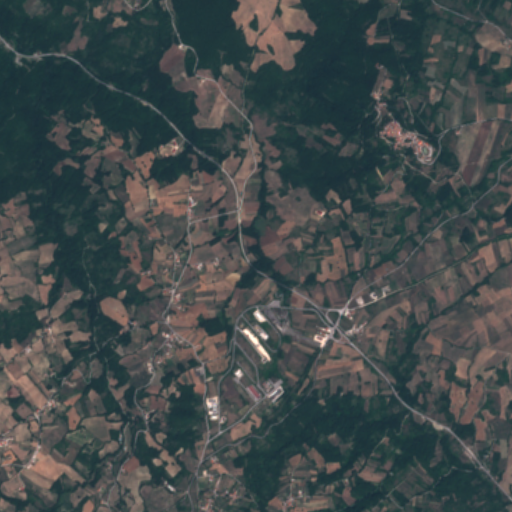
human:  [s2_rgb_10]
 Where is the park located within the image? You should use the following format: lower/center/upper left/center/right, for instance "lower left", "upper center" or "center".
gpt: The park is located in the upper right of the image.
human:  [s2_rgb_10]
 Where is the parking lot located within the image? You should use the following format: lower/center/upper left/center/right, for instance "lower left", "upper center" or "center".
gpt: The parking lot is located in the lower center of the image.
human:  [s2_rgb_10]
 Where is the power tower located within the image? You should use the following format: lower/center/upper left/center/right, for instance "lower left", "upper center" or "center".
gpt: The power tower is located in the lower center of the image.
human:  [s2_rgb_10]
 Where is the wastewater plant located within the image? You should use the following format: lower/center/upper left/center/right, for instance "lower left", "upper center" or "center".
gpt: The wastewater plant is located in the center of the image.
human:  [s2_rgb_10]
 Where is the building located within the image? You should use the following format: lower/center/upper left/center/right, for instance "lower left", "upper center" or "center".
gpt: There is no building in the image.